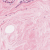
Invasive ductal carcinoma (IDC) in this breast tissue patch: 0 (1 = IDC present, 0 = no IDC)